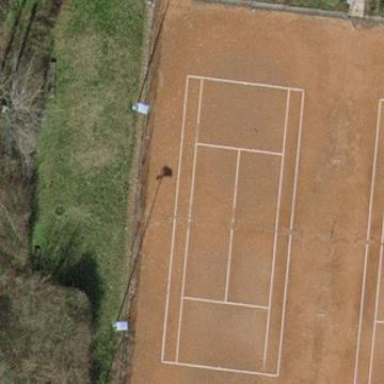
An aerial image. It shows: Tennis court in leisure pitch.